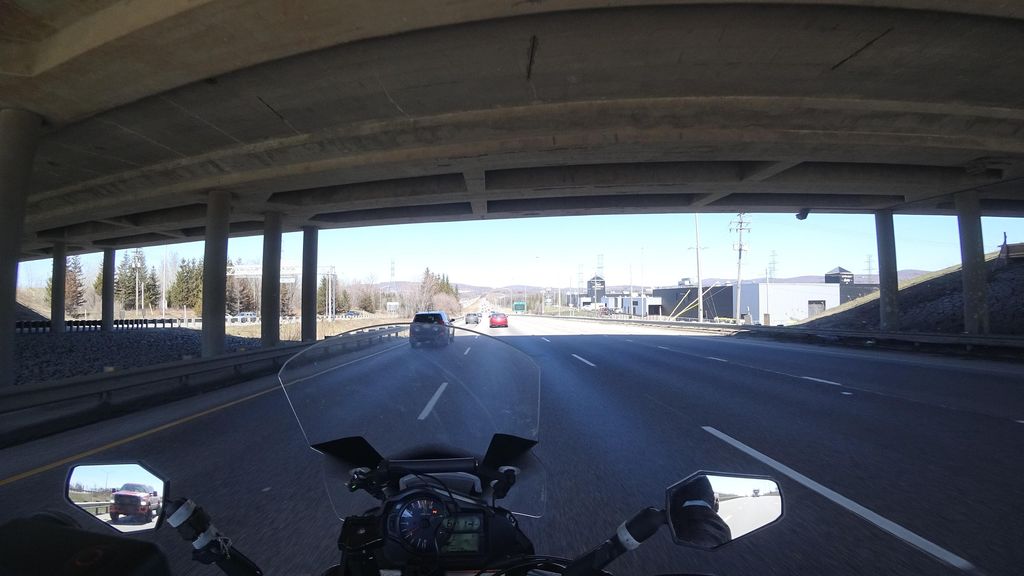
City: quebec_city